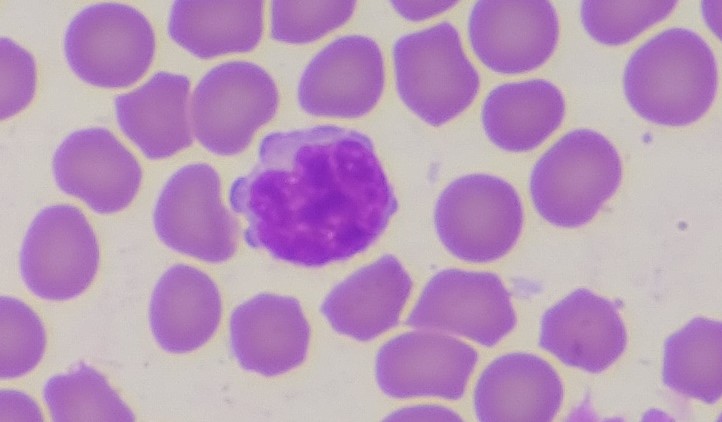
White blood cell type: Lymphocyte